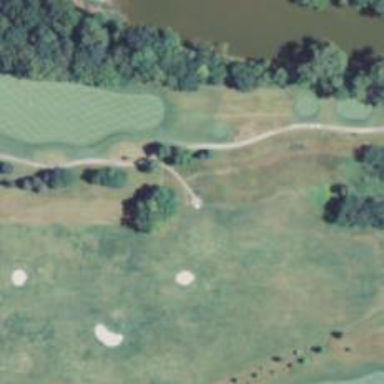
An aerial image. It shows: Driving range for golf on grass.